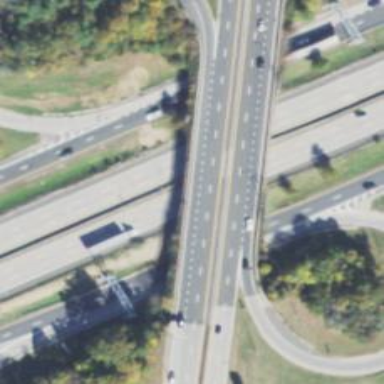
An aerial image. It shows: Bridge over motorway.